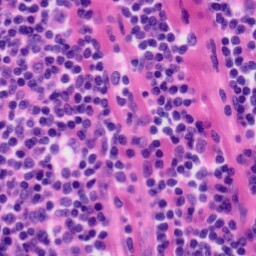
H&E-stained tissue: Tonsil